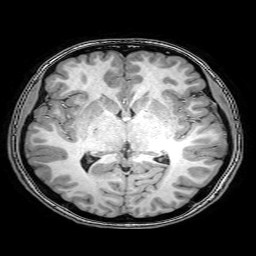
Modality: T1w
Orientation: coronal
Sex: female
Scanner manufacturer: philips
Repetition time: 0.008075 s
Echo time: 0.00369 s